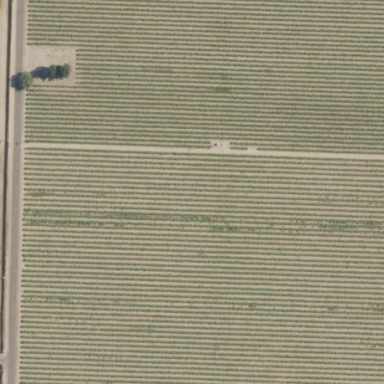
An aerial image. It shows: Beautiful vineyard in the countryside.